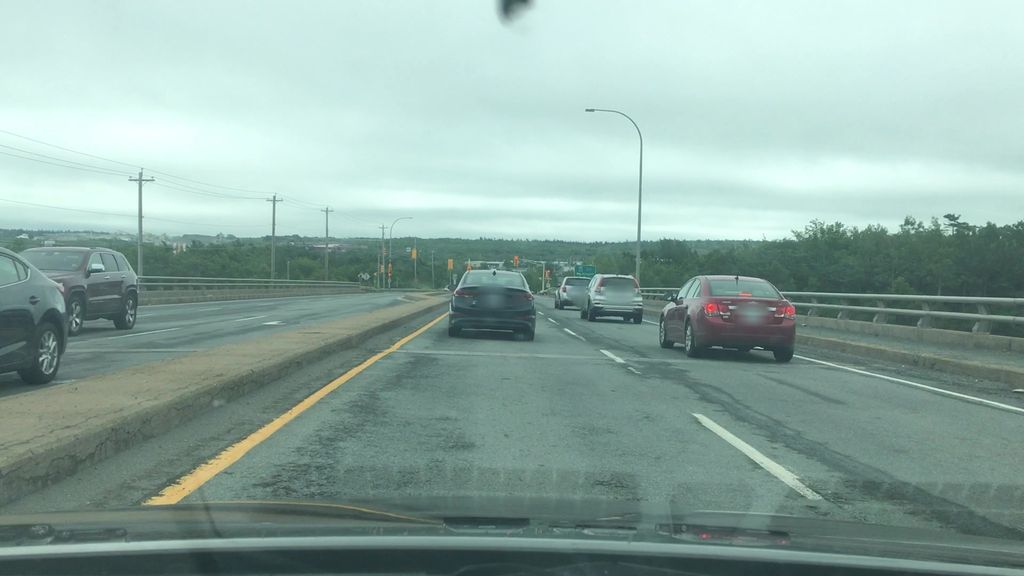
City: halifax